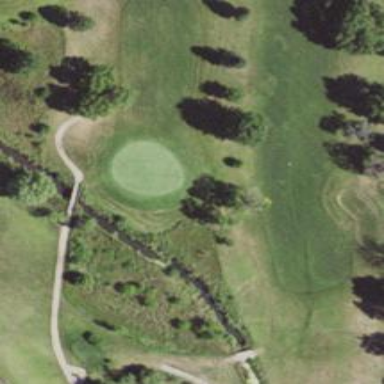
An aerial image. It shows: Golf hole.